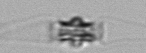
Label: Chaetoceros_didymus